Interaction volume radius: 10 \u00c5
Interaction volume height: 15 \u00c5
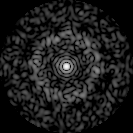
Disorder parameter: 0.8124